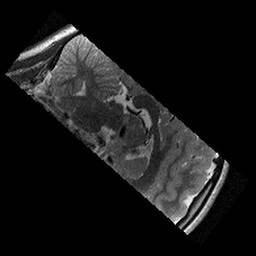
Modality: T2w
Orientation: sagittal
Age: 10
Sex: female
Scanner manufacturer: siemens
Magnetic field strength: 3 T
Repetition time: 9.23 s
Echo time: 0.067 s